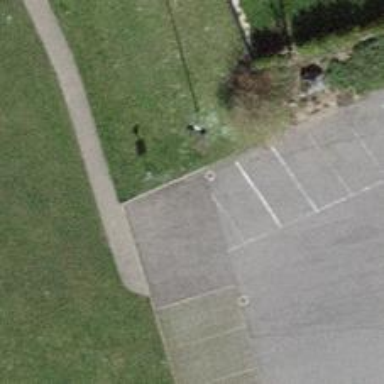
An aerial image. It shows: Bicycle parking area.